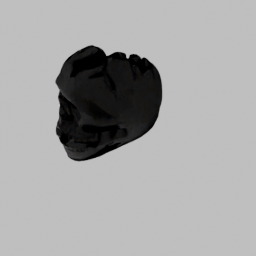
Label: nature